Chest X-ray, PA view. Patient: 41 years old, sex M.
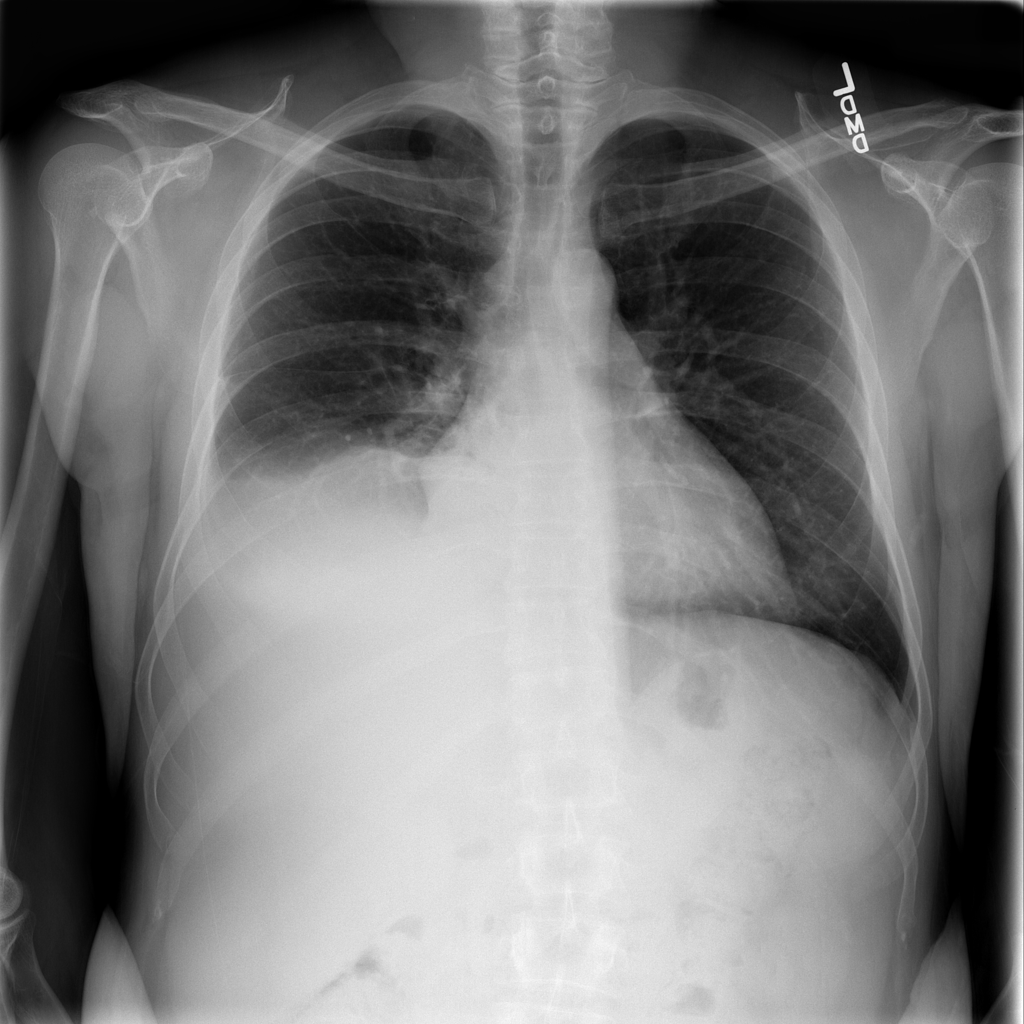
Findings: Effusion, Infiltration